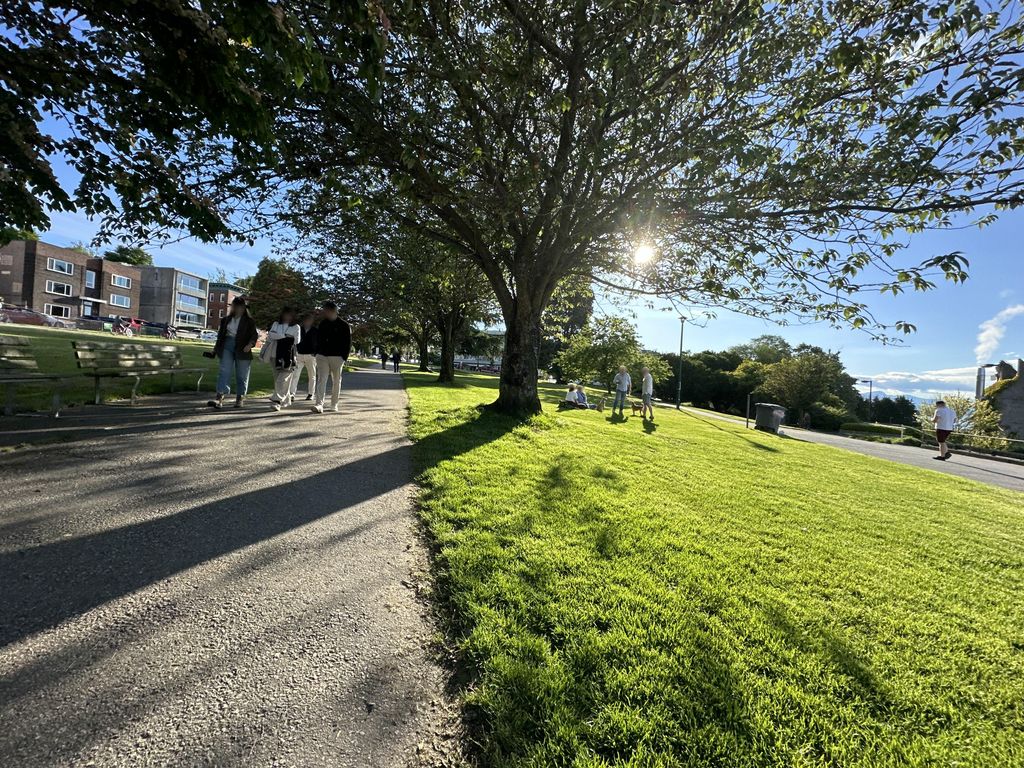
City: vancouver